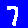
Digit: 7